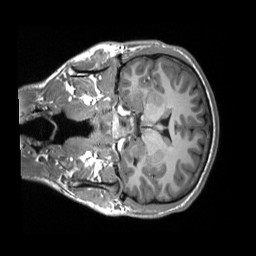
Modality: T1w
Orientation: coronal
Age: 18
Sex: male
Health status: healthy
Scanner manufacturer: siemens
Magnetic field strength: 3 T
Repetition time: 2.53 s
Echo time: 0.00219 s